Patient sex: M
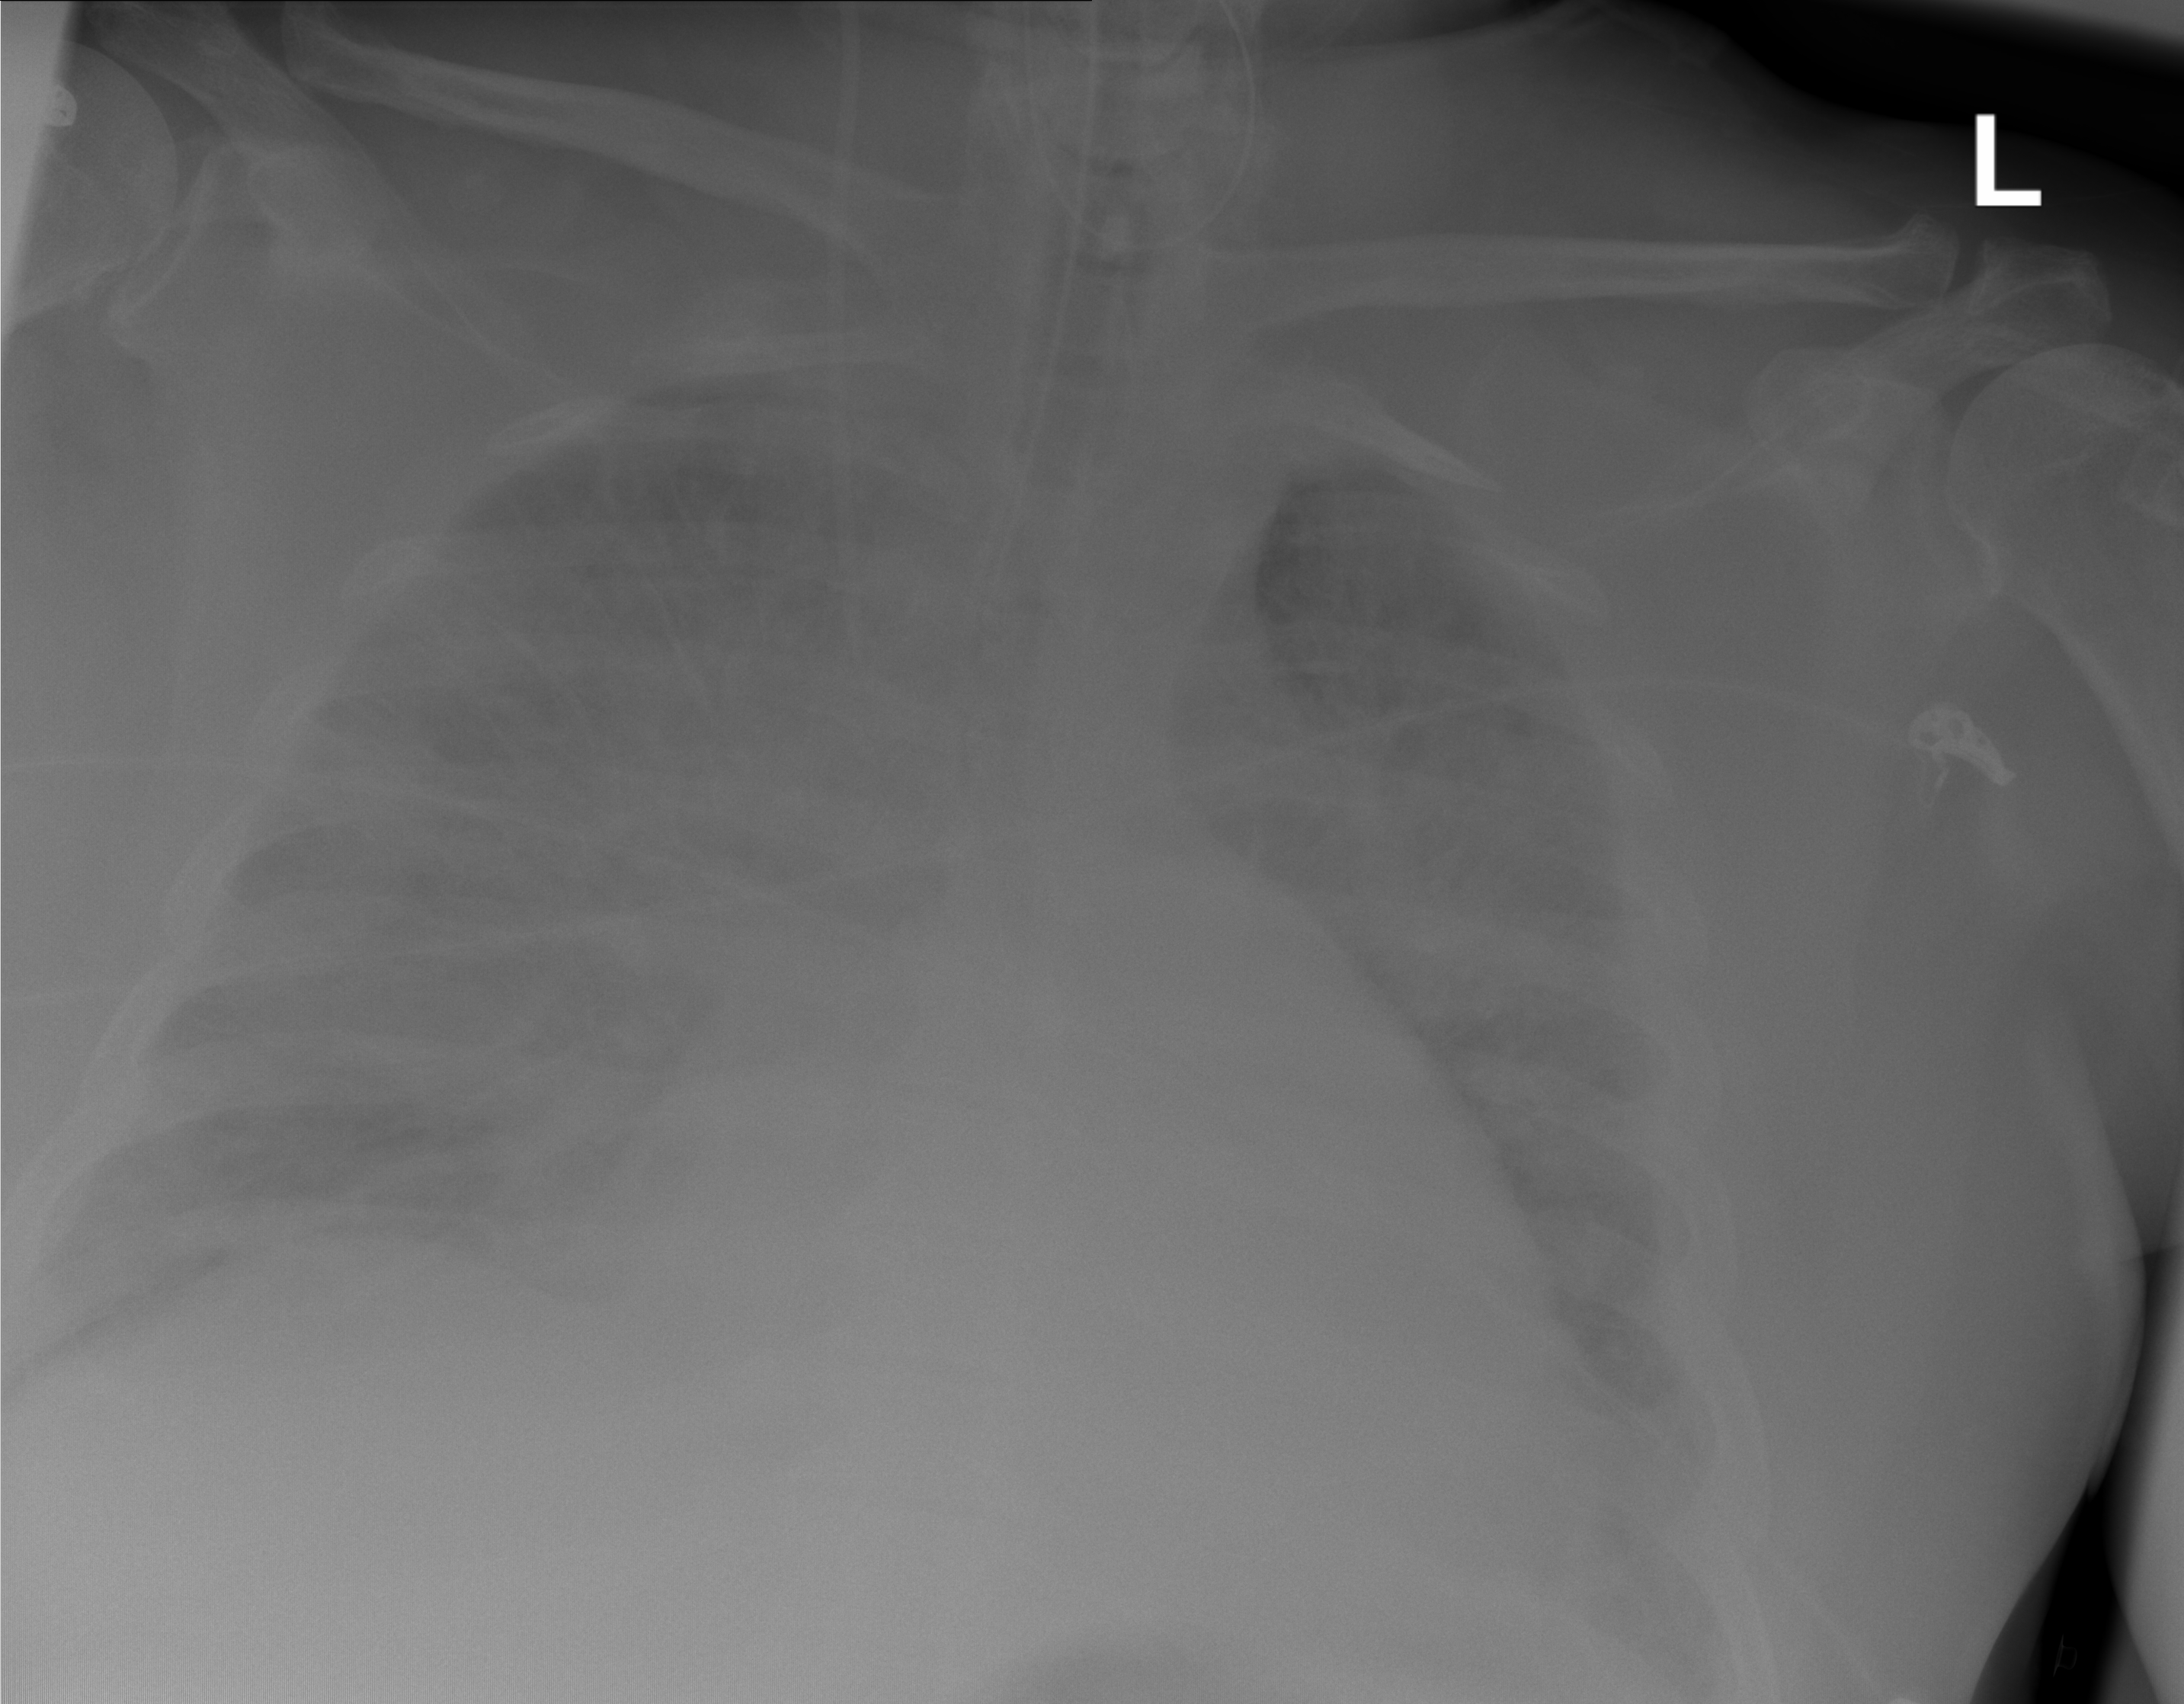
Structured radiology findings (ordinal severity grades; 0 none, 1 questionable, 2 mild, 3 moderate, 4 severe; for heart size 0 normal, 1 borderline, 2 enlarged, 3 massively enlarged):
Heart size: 0
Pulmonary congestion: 4
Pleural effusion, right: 0
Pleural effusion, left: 0
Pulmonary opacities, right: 4
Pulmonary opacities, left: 4
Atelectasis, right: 0
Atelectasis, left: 0